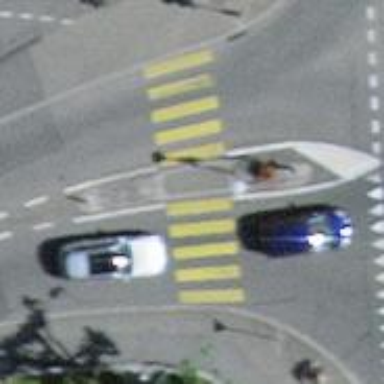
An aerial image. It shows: Marked zebra crossing with island.